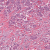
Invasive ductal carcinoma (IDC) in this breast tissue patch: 1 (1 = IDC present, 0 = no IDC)